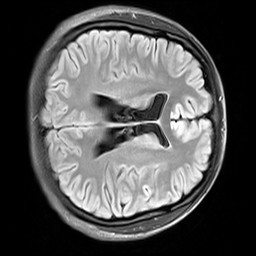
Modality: FLAIR
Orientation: axial
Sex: female
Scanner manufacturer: siemens
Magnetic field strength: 3 T
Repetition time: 10 s
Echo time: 0.09 s